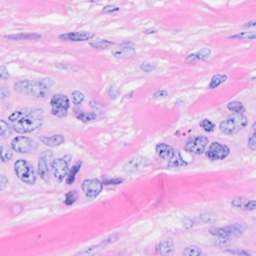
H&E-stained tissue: Breast